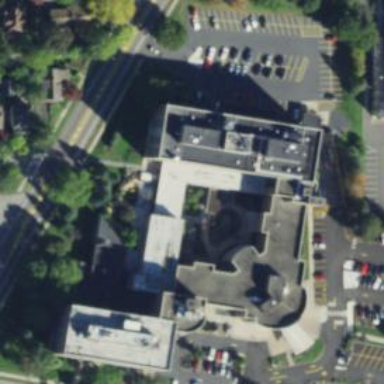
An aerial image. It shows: Nursing home building.